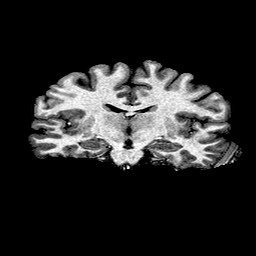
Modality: T1w
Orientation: sagittal
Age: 23
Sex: male
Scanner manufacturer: ge
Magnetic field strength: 3 T
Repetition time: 7.66 s
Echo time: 0.003476 s